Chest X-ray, AP view. Patient: 58 years old, sex F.
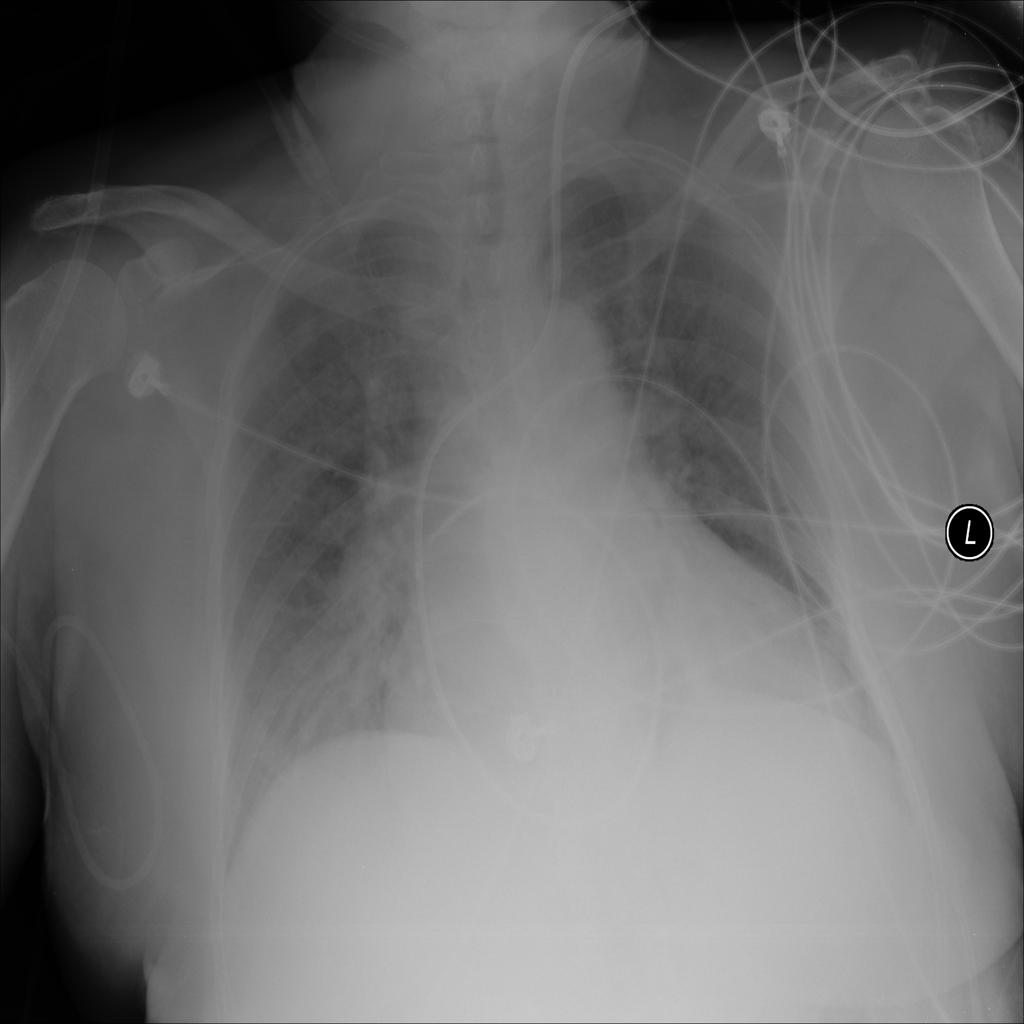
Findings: Edema, Infiltration